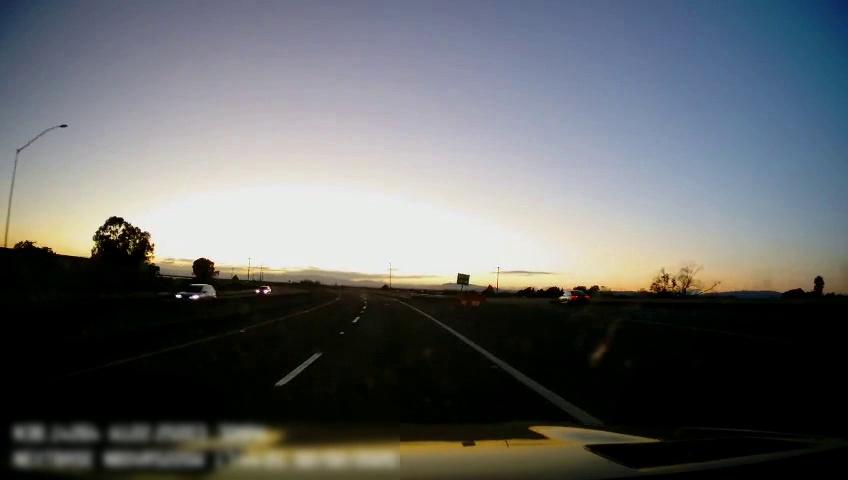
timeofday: Dusk/Dawn/Twilight
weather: Sunny
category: Drivable Space
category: Vehicles | SUV
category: Vehicles | SUV
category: Vehicles | Car
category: Lanes | Current Lane
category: Lanes | Current Lane
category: Lanes | Current Lane
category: Lanes | Alternate Lane